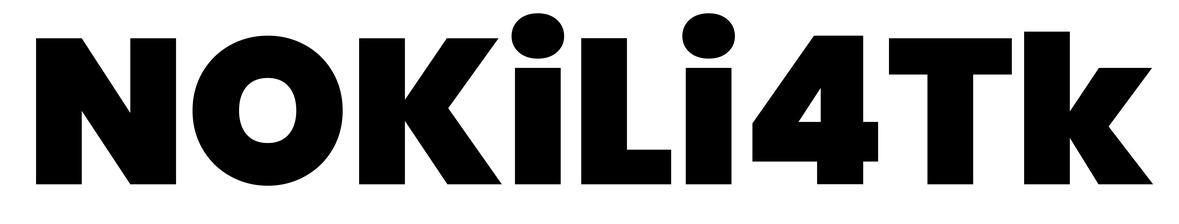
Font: Poppins-Black